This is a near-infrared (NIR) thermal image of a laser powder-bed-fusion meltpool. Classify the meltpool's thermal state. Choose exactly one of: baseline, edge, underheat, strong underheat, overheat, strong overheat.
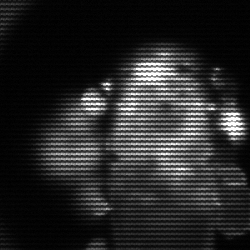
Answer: strong underheat